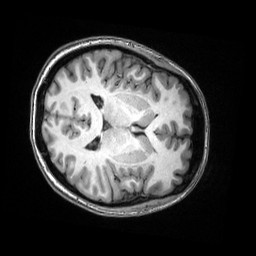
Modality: T1w
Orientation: axial
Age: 25
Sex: female
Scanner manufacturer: siemens
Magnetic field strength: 3 T
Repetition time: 2.53 s
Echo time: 0.0035 s